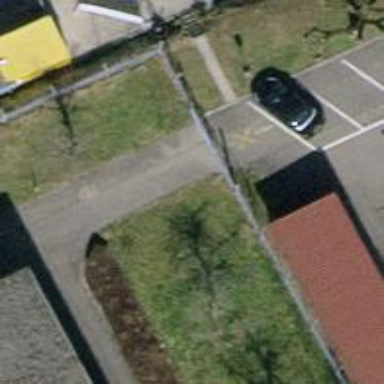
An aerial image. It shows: Gate.